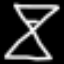
Label: hourglass